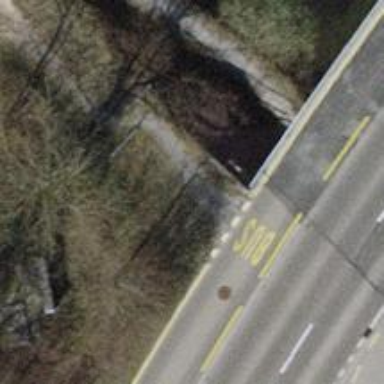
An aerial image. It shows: Cycle barrier.